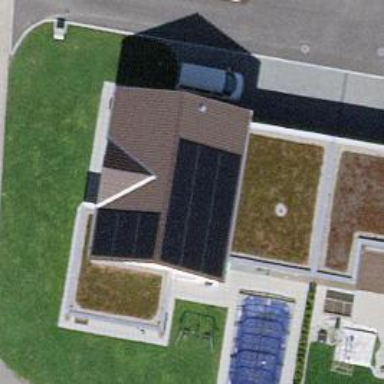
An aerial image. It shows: Solar photovoltaic panel generator.